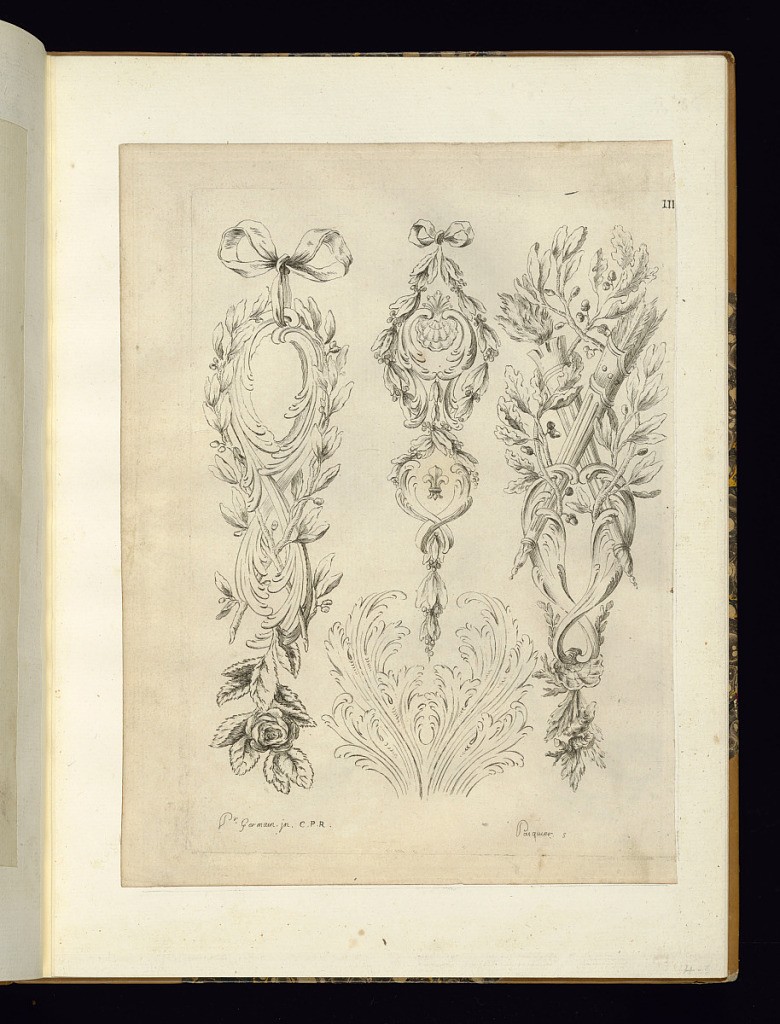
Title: Designs for Ornament
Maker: Pierre Germain, French, 1703 - 1783
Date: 1751
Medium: Engraving on laid paper
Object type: Print
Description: Rocaille designs for three vertical friezes with ornament motifs including ribbon, roses, scallop shells, acanthus leaves, scrolls, oak leaf, torch, quiver. The plate is signed.